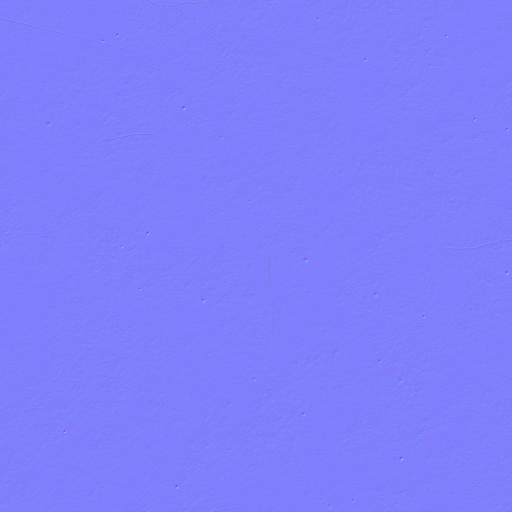
metal scratched steel